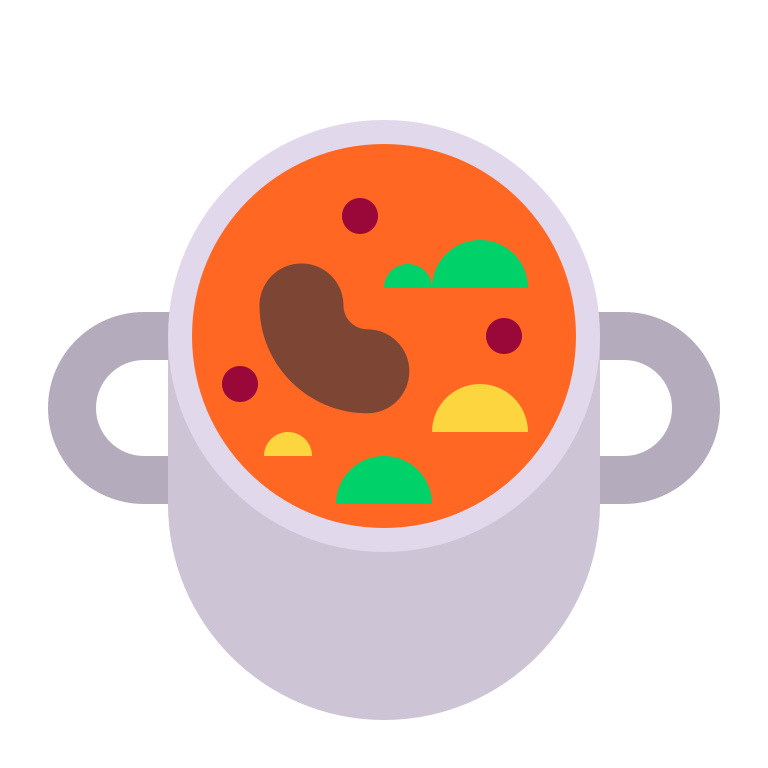
pot of food flat